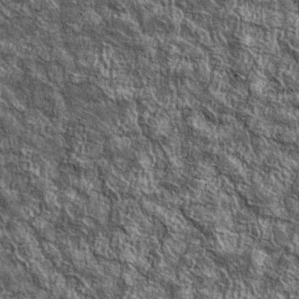
Label: non_frost